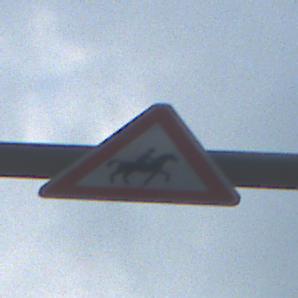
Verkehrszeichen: ReiterLinks
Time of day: MorningAfternoon
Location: Outdoor (Urban)
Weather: PartlyCloudy
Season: NotSpecified
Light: Natural